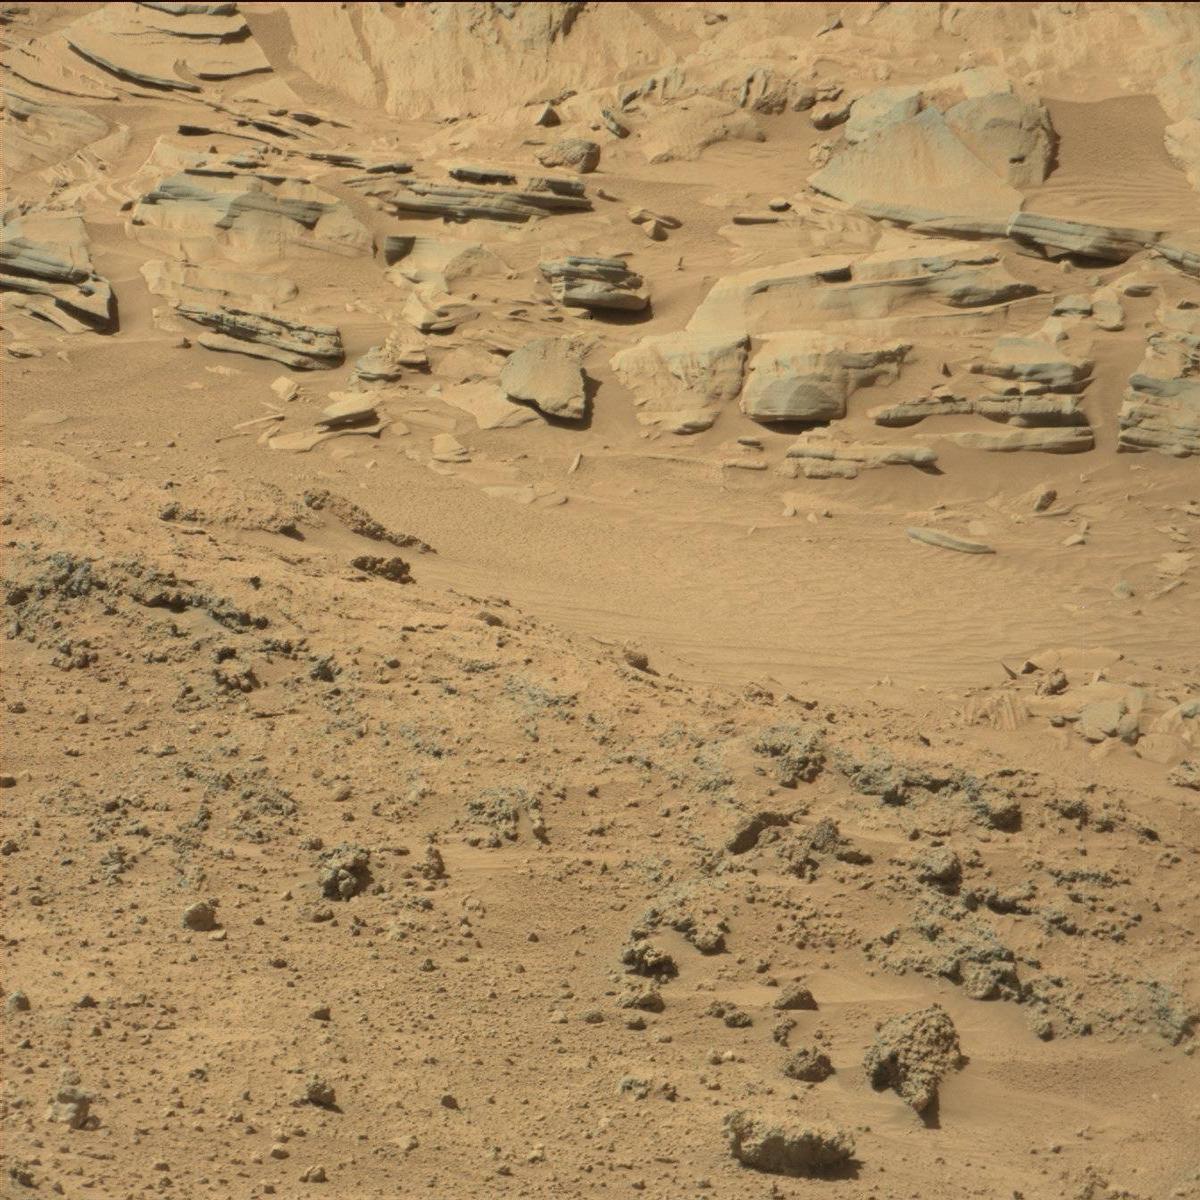
Terrain classes present: Bedrock, Sand / Soil